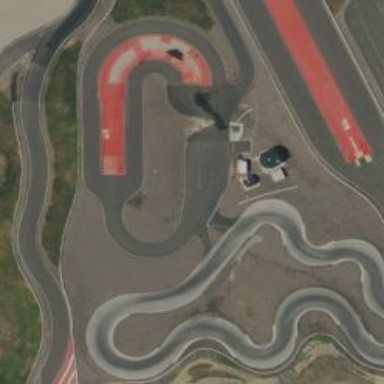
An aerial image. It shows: Raceway for motor sports.